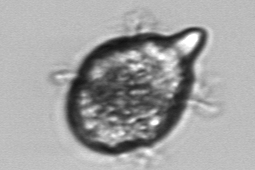
Label: Didinium